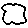
Label: cloud